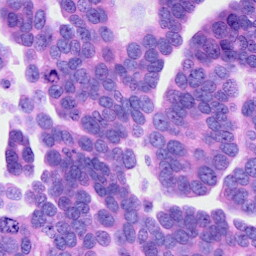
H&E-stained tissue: Ovarian